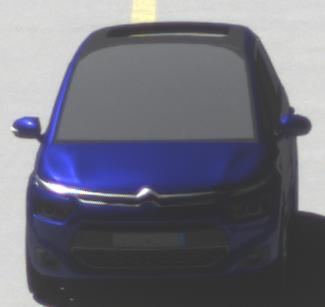
Make: Citroen
Model: Grand C4 Picasso VTi 120
Detailed model: Grand C4 Picasso (II)
Model produced from: 2013/10
Model produced until: 2015/02
Doors: 5
Color: blue
Road condition: dry road
Daytime: midday
Contrast: high contrast